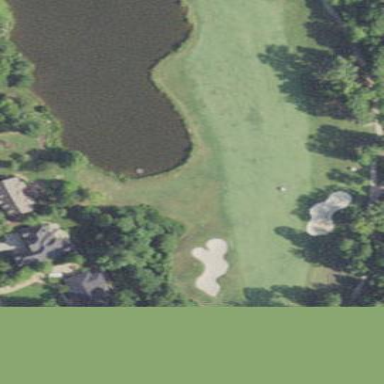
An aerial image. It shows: Area of rough grass used for golf.